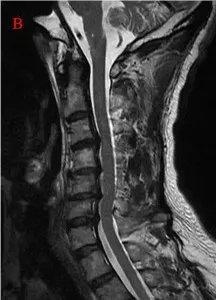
(A, B) At the 1-year follow-up, MRI (T2) showed normal intensity in the medulla oblongata and cervical cord.
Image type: radiology (mri)